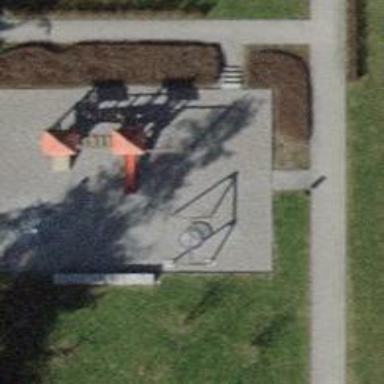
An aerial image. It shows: Playground with basket swing.